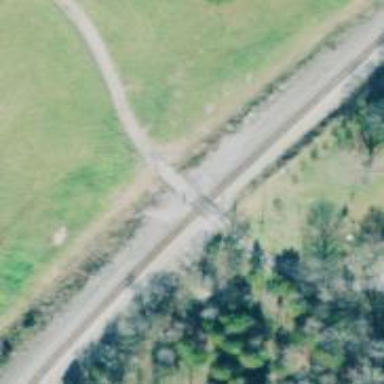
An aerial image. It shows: Railway level crossing.